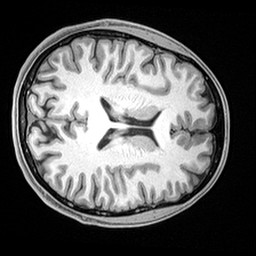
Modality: T1w
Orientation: axial
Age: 26
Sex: female
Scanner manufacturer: siemens
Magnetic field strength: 3 T
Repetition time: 2.4 s
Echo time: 0.00217 s